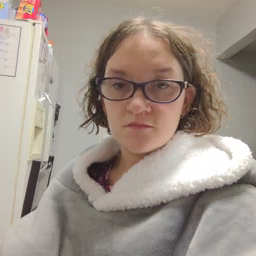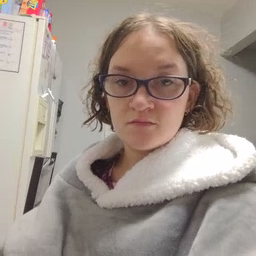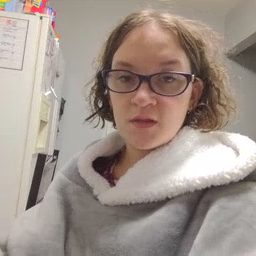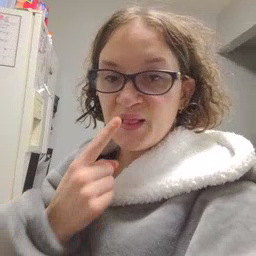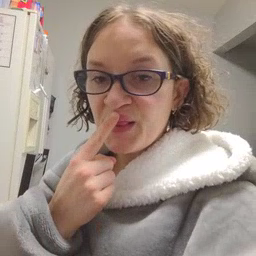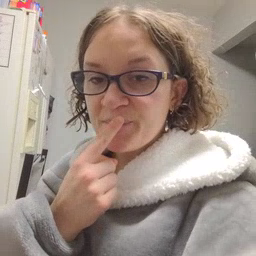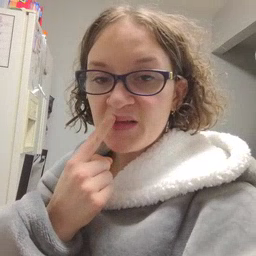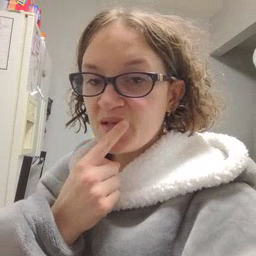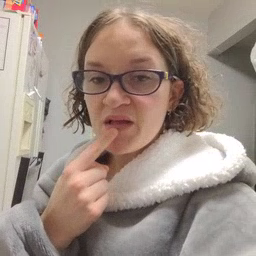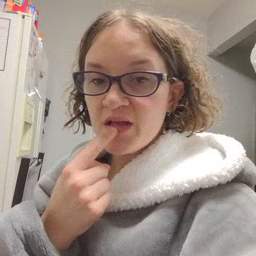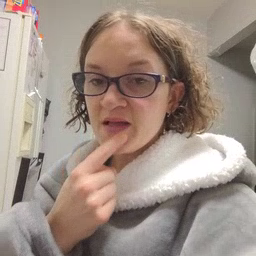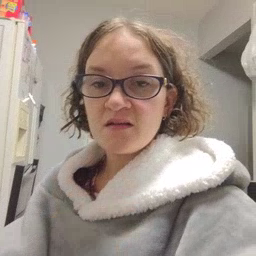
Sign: lips